Question: this is my gradle.build code im getting issues like library not found and update versions like that after i have changed to the latest version also im getting that its not supported im a beginner and im creating an chatting app for my final year project.
'''
apply plugin: 'com.android.application'
android {
compileSdkVersion 28
buildToolsVersion "25.0.3"
defaultConfig {
applicationId "afterapps.com.firebaseim"
minSdkVersion 21
targetSdkVersion 28
versionCode 1
versionName "1.0"
testInstrumentationRunner "android.support.test.runner.AndroidJUnitRunner"
}
buildTypes {
release {
minifyEnabled false
proguardFiles getDefaultProguardFile('proguard-android.txt'), 'proguard-rules.pro'
}
}
}
repositories {
jcenter()
maven{
url "https://maven.google.com"
}
}
repositories {
jcenter()
mavenCentral()
maven {
url "https://jitpack.io"
}
}
dependencies {
compile fileTree(dir: 'libs', include: ['*.jar'])
androidTestCompile('com.android.support.test.espresso:espresso-core:2.2.2', {
exclude group: 'com.android.support', module: 'support-annotations'
})
implementation 'com.android.support:appcompat-v7:27.1.1'
implementation 'com.android.support:cardview-v7:27.1.1'
implementation 'com.android.support:design:27.1.1'
implementation 'com.android.support:support-v4:27.1.1'
implementation 'com.google.firebase:firebase-auth:19.2.0'
implementation 'com.google.firebase:firebase-database:19.2.0'
implementation 'com.google.firebase:firebase-messaging:20.1.0'
implementation 'com.firebaseui:firebase-ui-database:1.2.0'
implementation 'com.google.android.gms:play-services-auth:17.0.0'
implementation 'com.android.support.constraint:constraint-layout:1.1.3'
implementation 'com.github.bumptech.glide:glide:4.8.0'
implementation 'jp.wasabeef:glide-transformations:2.0.1'
implementation 'frankiesardo:icepick:3.2.0'
implementation 'org.greenrobot:eventbus:3.0.0'
implementation 'com.jakewharton:butterknife:8.4.0'
implementation 'com.zsoltsafrany:needle:1.0.0'
testCompile 'junit:junit:4.12'
annotationProcessor 'com.jakewharton:butterknife-compiler:8.4.0'
provided 'frankiesardo:icepick-processor:3.2.0'
implementation 'joda-time:joda-time:2.9.7'
}
apply plugin: 'com.google.gms.google-services'
'''
<URL>

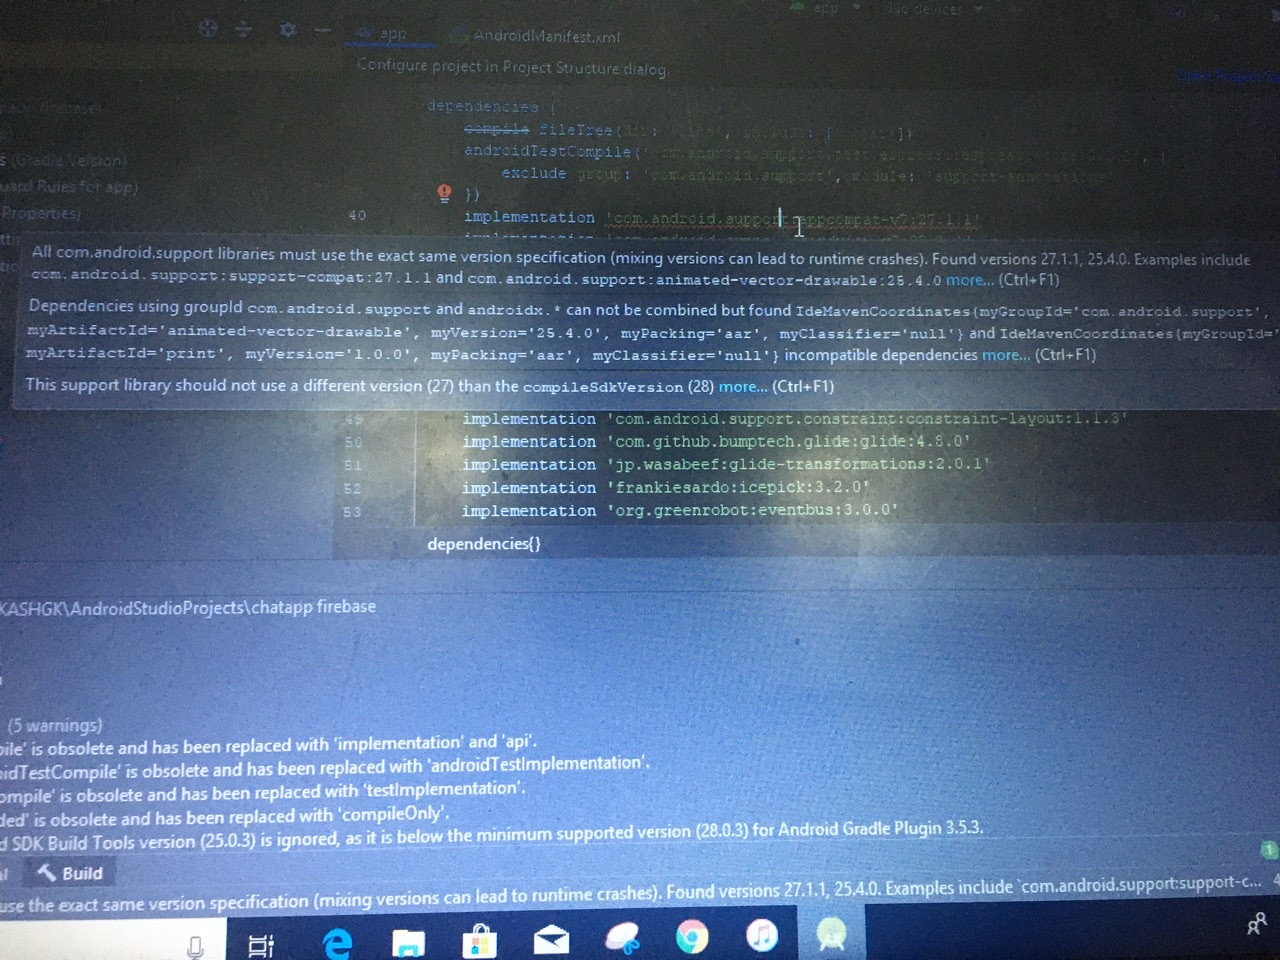
Answer: Those dependencies are in general quite outdated ...and the Gradle wrapper should be '5.4.1'.
'''
buildscript {
repositories {
jcenter()
google()
}
dependencies {
classpath 'com.android.tools.build:gradle:3.5.3'
classpath 'com.google.gms:google-services:4.3.3'
}
}
allprojects {
repositories {
jcenter()
maven { url "https://jitpack.io" }
maven { url "https://clojars.org/repo/" }
maven { url "https://s3.amazonaws.com/repo.commonsware.com" }
mavenCentral()
google()
}
}
task clean(type: Delete) {
delete rootProject.buildDir
}
'''
'com.android.support' only works with versions of Firebase libraries, which do not use 'androidx':
'''
apply plugin: 'com.android.application'
android {
compileSdkVersion 28
defaultConfig {
applicationId "com.afterapps.firebaseim"
minSdkVersion 21
targetSdkVersion 28
versionCode 1
versionName "1.0"
testInstrumentationRunner "android.support.test.runner.AndroidJUnitRunner"
}
buildTypes {
release {
minifyEnabled false
proguardFiles getDefaultProguardFile('proguard-android.txt'), 'proguard-rules.pro'
}
}
}
dependencies {
implementation fileTree(dir: 'libs', include: ['*.jar'])
implementation 'com.android.support:appcompat-v7:28.0.0'
implementation 'com.android.support:cardview-v7:28.0.0'
implementation 'com.android.support:design:28.0.0'
implementation 'com.android.support:support-v4:28.0.0'
implementation 'com.android.support.constraint:constraint-layout:1.1.3'
implementation 'com.google.android.gms:play-services-auth:17.0.0'
// https://firebase.google.com/support/release-notes/android#2019-06-17
//noinspection GradleDependency
implementation 'com.google.firebase:firebase-messaging:19.2.0'
implementation 'com.google.firebase:firebase-auth:19.2.0'
implementation 'com.google.firebase:firebase-database:19.2.0'
implementation 'com.firebaseui:firebase-ui-database:1.2.0'
implementation 'com.github.bumptech.glide:glide:3.7.0'
implementation 'jp.wasabeef:glide-transformations:2.0.1'
implementation 'frankiesardo:icepick:3.2.0'
implementation 'org.greenrobot:eventbus:3.0.0'
implementation 'com.zsoltsafrany:needle:1.0.0'
implementation 'com.jakewharton:butterknife:8.4.0'
annotationProcessor 'com.jakewharton:butterknife-compiler:8.4.0'
compileOnly 'frankiesardo:icepick-processor:3.2.0'
implementation 'joda-time:joda-time:2.9.7'
testImplementation 'junit:junit:4.12'
androidTestImplementation('com.android.support.test.espresso:espresso-core:3.0.2', {
exclude group: 'com.android.support', module: 'support-annotations'
})
}
'''